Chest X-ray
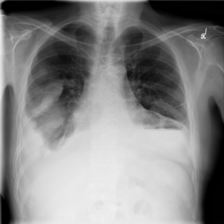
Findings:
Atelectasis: negative
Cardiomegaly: negative
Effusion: negative
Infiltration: negative
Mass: positive
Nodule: negative
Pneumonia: negative
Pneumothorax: negative
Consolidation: negative
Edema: negative
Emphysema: negative
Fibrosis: negative
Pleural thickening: negative
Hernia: positive